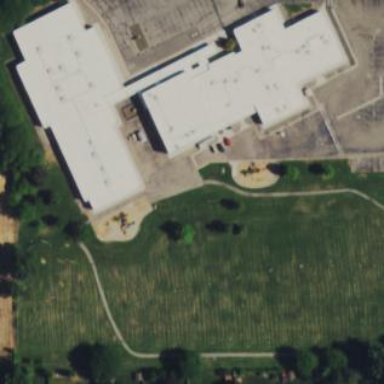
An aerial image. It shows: School.